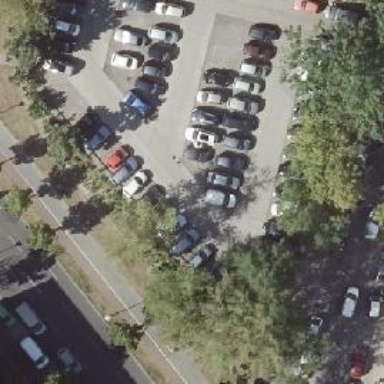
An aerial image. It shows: Road serving as parking aisle.